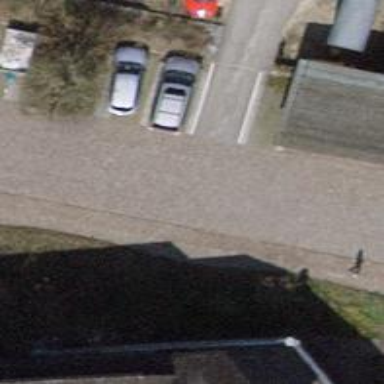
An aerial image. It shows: Driveway with sett surface.